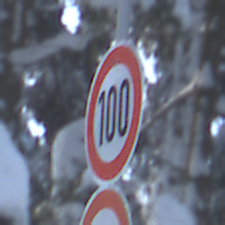
Verkehrszeichen: Geschwindigkeit100
Zusatzzeichen unten: UeberholverbotKraftfahrzeuge
Umgebung: Outdoor, Nature
Tageszeit: MorningAfternoon
Wetter: Clear
Licht: Natural
Jahreszeit: Winter
Kontrast: LowContrast